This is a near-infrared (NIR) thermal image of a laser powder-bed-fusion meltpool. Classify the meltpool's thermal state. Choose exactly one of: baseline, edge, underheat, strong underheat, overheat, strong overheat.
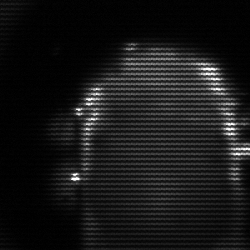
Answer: baseline